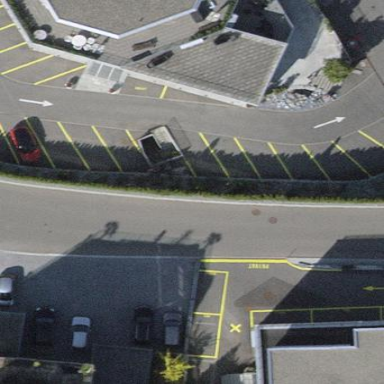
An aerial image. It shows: Parking area with surface.